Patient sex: M
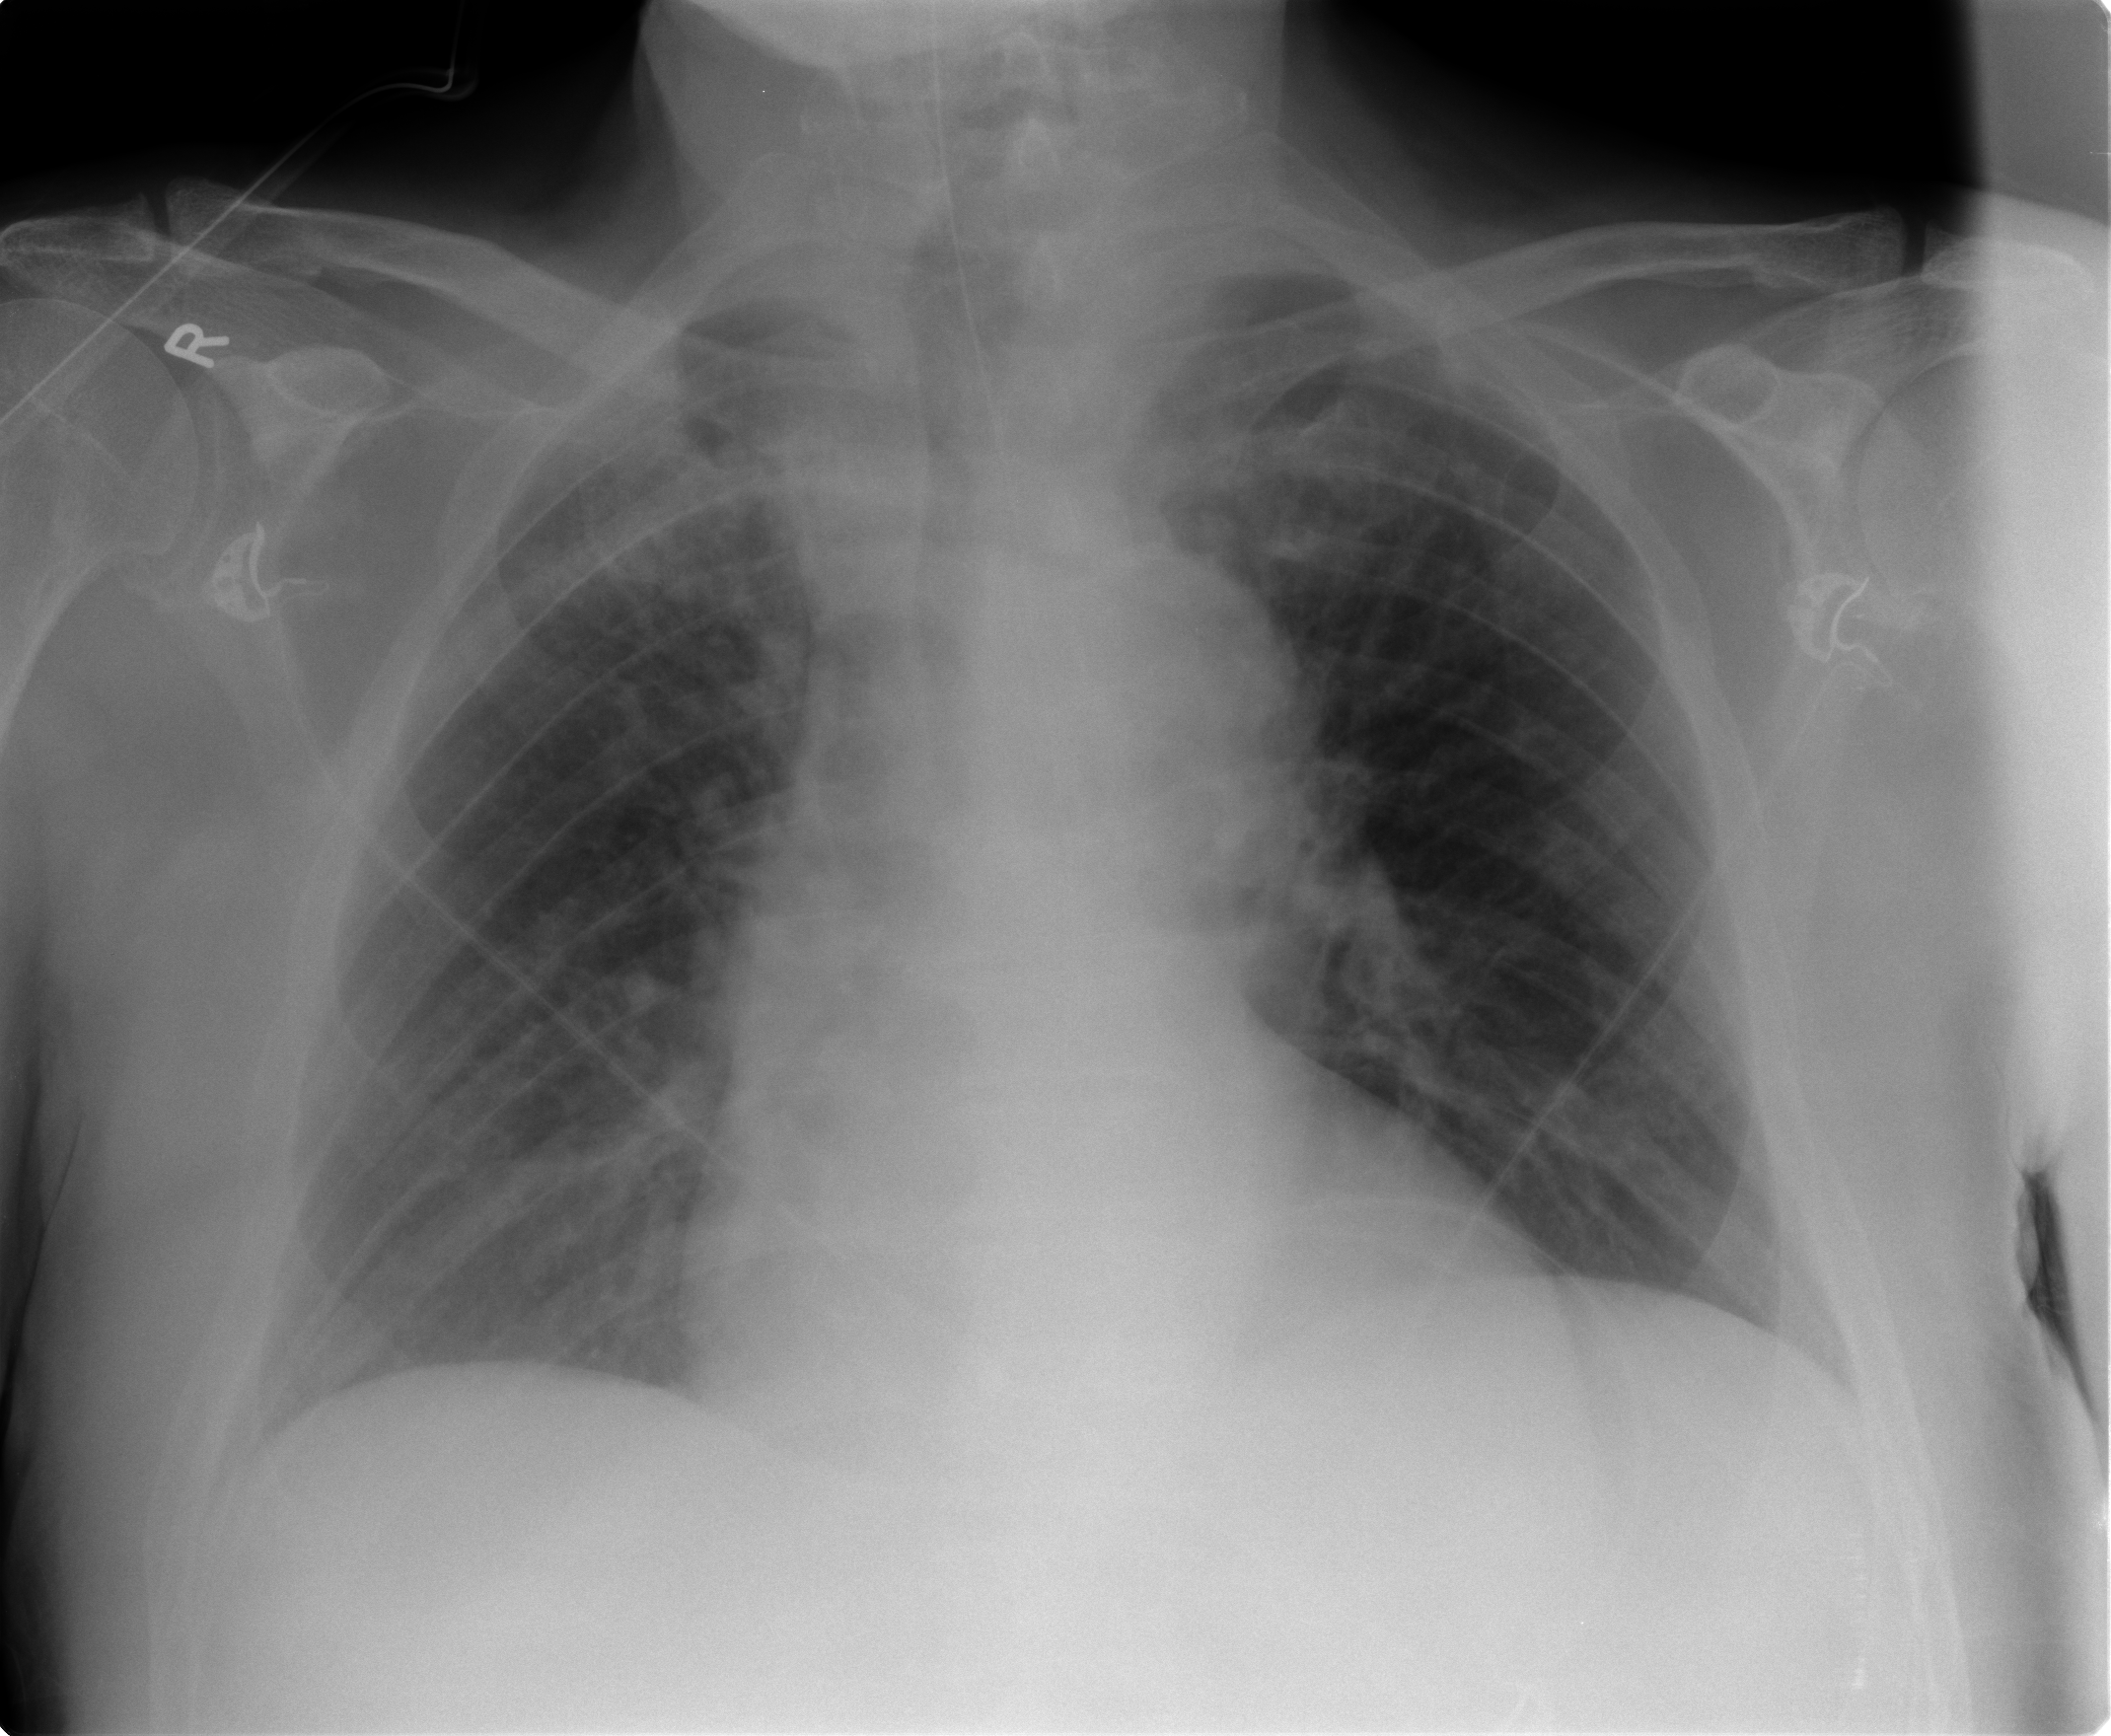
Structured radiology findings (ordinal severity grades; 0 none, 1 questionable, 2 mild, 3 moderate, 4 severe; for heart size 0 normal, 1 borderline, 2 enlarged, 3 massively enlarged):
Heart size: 0
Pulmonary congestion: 2
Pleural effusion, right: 0
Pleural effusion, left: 0
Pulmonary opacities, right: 0
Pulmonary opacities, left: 0
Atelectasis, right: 0
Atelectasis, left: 0